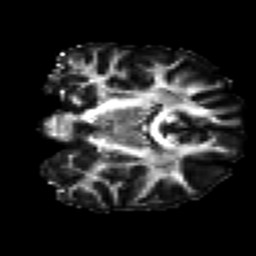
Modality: FA
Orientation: coronal
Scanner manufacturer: siemens
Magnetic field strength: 3 T
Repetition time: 7.8 s
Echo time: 0.09 s